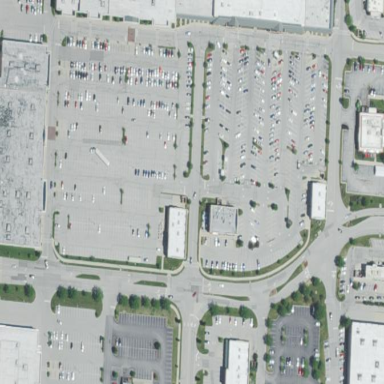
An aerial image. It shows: Retail area.